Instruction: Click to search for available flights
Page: home
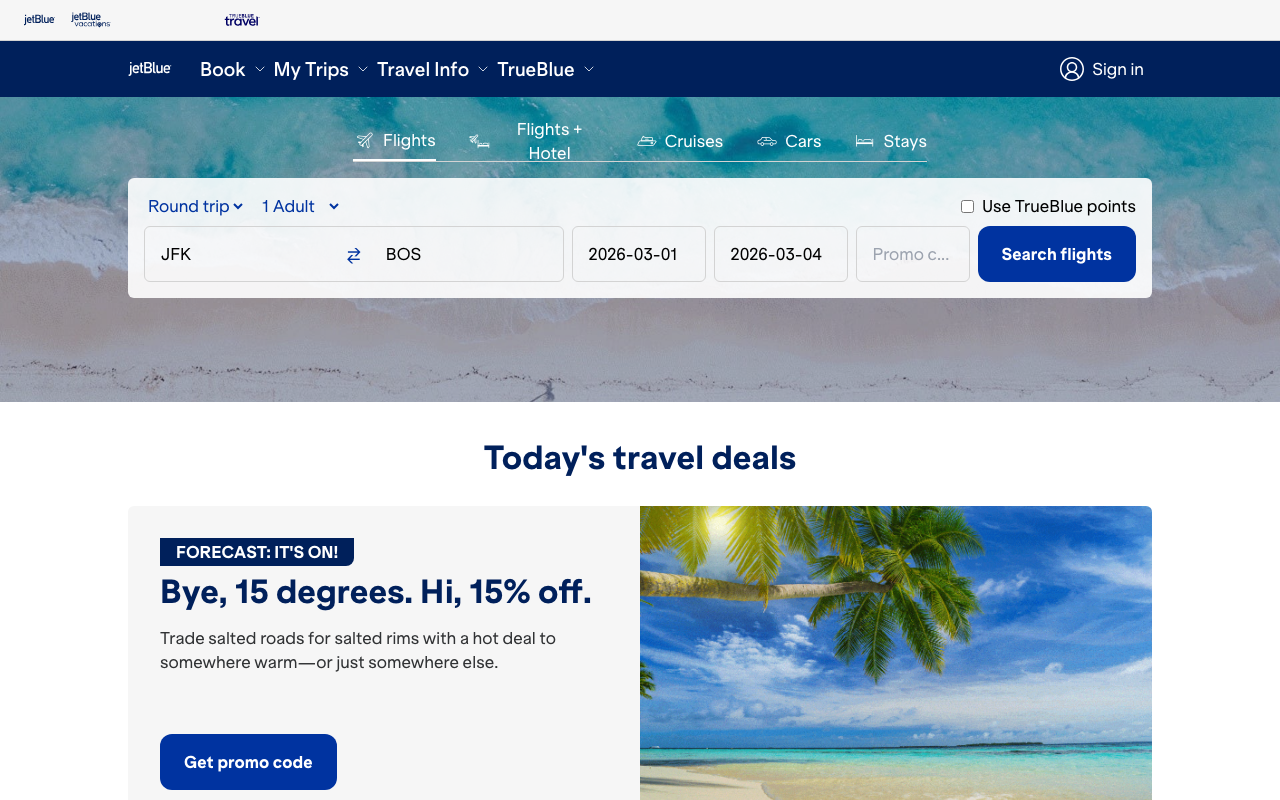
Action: click